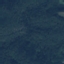
Land use / land cover class: Forest